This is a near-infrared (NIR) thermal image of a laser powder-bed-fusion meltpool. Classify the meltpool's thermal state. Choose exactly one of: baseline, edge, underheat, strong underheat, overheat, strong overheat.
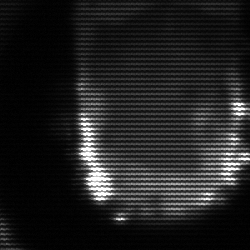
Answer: baseline